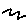
Label: zigzag